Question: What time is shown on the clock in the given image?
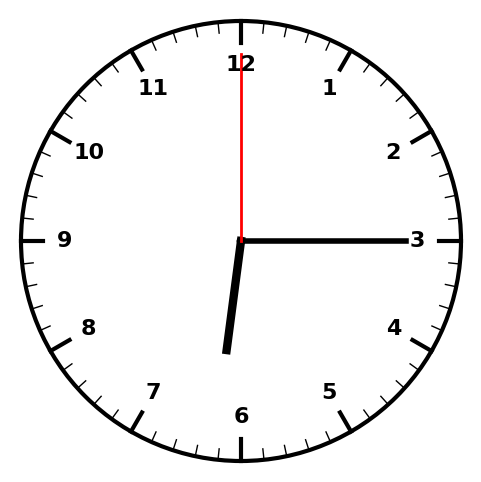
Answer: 06:15:00